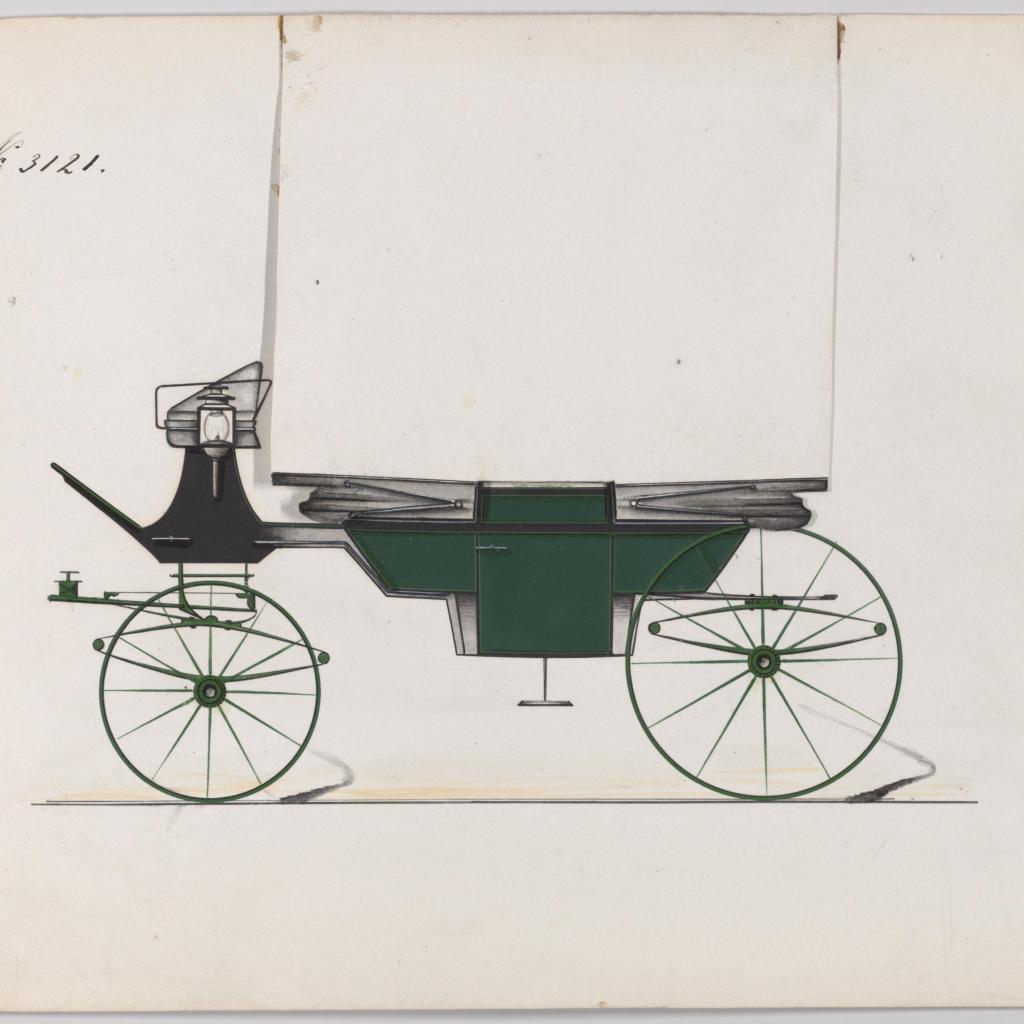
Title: Design for Landau, No. 3121
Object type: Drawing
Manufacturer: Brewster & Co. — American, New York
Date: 1875
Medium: Pen and black ink, watercoclor and gouache with gum arabic
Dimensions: sheet: 6 15/16 x 9 3/4 in. (17.6 x 24.8 cm)
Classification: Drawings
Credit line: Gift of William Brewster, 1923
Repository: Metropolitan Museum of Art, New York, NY